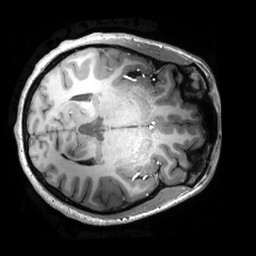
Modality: T1w
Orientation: axial
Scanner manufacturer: philips
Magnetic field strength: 7 T
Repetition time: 0.008 s
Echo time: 0.001974 s